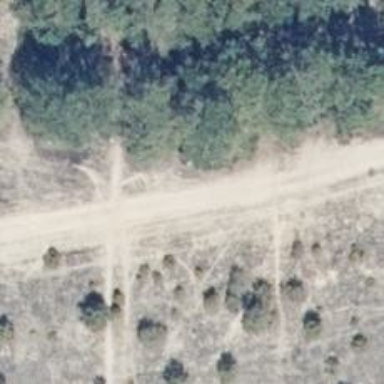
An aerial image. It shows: Sandy track with grade 4 tracktype.